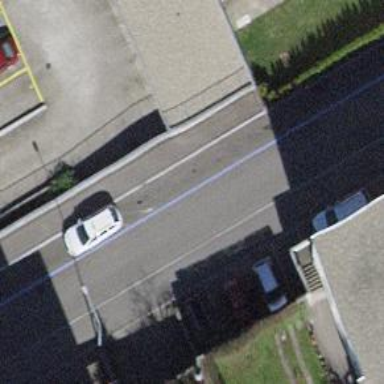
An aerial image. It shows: Asphalt parking lane.